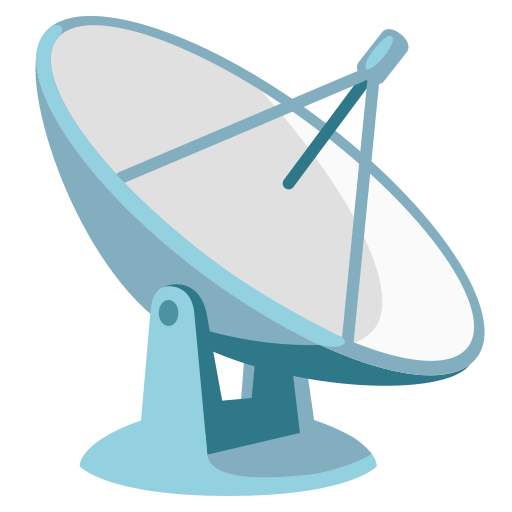
Emoji: 📡